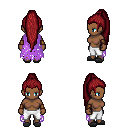
a pixel art fantasy rpg character, female body template, human, dark skin, maroon tattered cape, white pants, brunette extra-long topknot hairstyle, cloth bracers, gray slippers, four views (front, back, left, right), 2x2 character sprite sheet, small pixel art, hard edges, no anti-aliasing